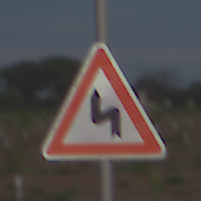
Verkehrszeichen: DoppelkurveZunaechstLinks
Umgebung: Outdoor, Nature
Tageszeit: SunriseSunset
Wetter: PartlyCloudy
Licht: Natural
Jahreszeit: NotSpecified
Kontrast: LowContrast